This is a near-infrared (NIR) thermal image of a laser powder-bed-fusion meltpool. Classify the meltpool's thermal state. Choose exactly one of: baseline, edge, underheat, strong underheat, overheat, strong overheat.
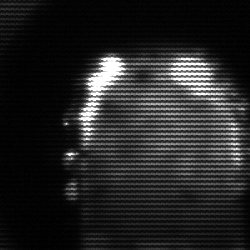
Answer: baseline